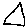
Label: triangle